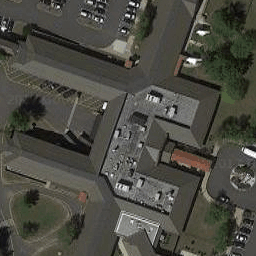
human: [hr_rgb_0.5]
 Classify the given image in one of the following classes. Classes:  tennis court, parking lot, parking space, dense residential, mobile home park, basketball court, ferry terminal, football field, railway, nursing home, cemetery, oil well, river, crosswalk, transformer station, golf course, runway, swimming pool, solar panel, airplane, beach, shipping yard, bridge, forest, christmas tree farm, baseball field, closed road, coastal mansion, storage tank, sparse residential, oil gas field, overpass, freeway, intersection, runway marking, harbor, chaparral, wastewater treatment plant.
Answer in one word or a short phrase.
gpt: nursing home